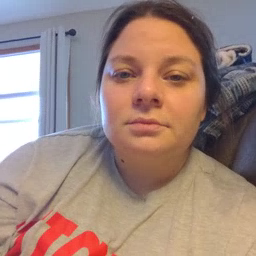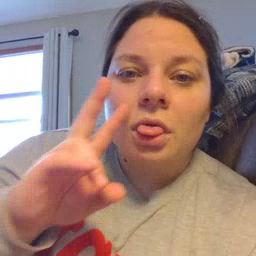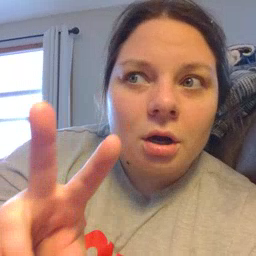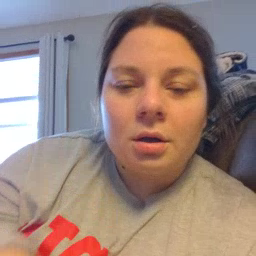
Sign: look